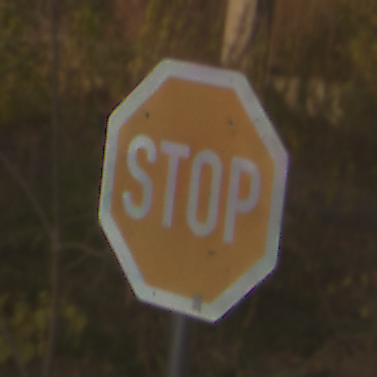
Verkehrszeichen: Stop
Umgebung: Roofed, Suburban
Tageszeit: SunriseSunset
Wetter: Clear
Licht: Natural
Jahreszeit: NotSpecified
Kontrast: MediumContrast